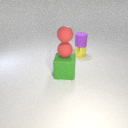
large green rubber cube below small red rubber sphere